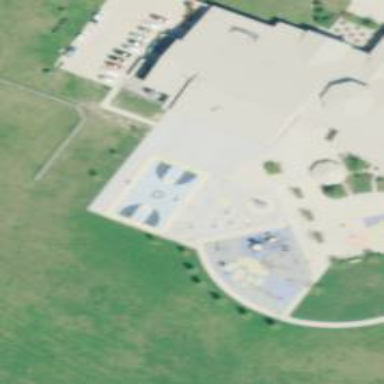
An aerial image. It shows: Playground area for leisure land.